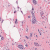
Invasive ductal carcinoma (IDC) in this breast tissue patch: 1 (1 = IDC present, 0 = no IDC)